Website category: university
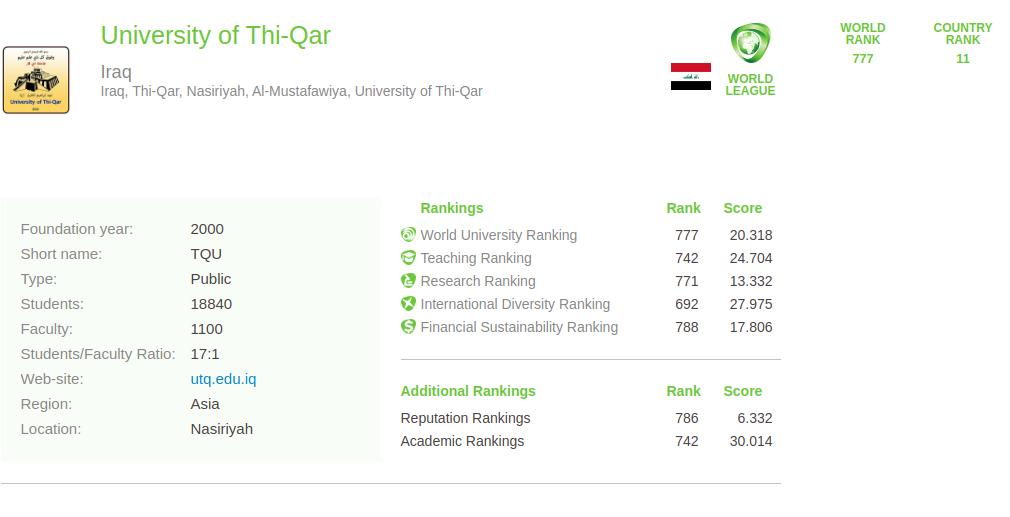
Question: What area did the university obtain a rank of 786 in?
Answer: Reputation Rankings

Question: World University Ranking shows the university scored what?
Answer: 20.318

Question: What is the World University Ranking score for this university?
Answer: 20.318

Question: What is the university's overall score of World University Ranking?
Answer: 20.318

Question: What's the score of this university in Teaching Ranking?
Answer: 24.704

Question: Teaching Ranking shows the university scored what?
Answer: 24.704

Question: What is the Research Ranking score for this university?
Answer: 13.332

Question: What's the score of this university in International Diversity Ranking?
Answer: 27.975

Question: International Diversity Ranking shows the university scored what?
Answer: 27.975

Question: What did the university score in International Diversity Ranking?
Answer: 27.975

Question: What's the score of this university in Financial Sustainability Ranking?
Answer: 17.806

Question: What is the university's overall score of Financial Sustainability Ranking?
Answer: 17.806

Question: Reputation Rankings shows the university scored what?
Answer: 6.332

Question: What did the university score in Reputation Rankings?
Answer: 6.332

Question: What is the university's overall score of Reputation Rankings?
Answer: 6.332

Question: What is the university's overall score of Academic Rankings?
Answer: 30.014

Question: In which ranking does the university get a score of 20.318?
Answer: World University Ranking

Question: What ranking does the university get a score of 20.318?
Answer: World University Ranking

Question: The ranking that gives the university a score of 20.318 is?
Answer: World University Ranking

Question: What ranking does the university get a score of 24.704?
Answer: Teaching Ranking

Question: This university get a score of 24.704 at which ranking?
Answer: Teaching Ranking

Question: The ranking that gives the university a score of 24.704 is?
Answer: Teaching Ranking

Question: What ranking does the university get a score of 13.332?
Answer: Research Ranking

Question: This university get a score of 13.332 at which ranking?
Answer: Research Ranking

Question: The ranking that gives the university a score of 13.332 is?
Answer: Research Ranking

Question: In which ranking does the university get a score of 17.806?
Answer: Financial Sustainability Ranking

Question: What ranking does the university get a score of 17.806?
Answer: Financial Sustainability Ranking

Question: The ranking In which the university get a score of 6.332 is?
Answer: Reputation Rankings

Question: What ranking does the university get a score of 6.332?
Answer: Reputation Rankings

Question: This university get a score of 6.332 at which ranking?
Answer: Reputation Rankings

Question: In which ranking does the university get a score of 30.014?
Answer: Academic Rankings

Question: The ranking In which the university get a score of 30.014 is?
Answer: Academic Rankings

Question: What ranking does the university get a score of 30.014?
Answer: Academic Rankings